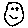
Label: smiley face